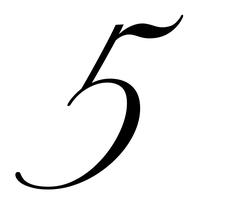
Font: PinyonScript-Regular